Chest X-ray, PA view. Patient: 59 years old, sex M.
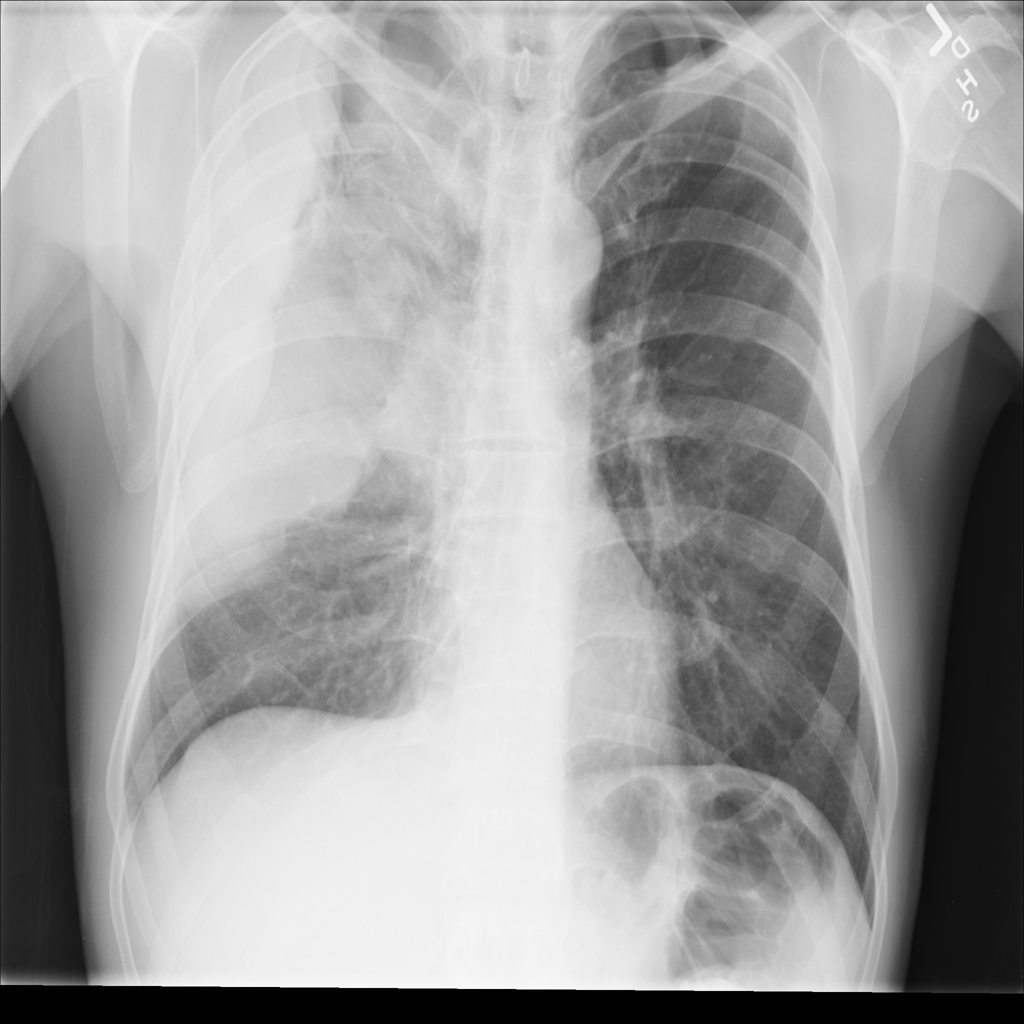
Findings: Mass